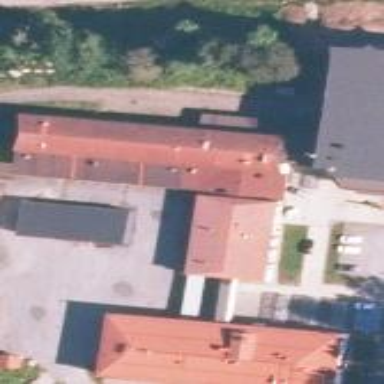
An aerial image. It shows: School building.